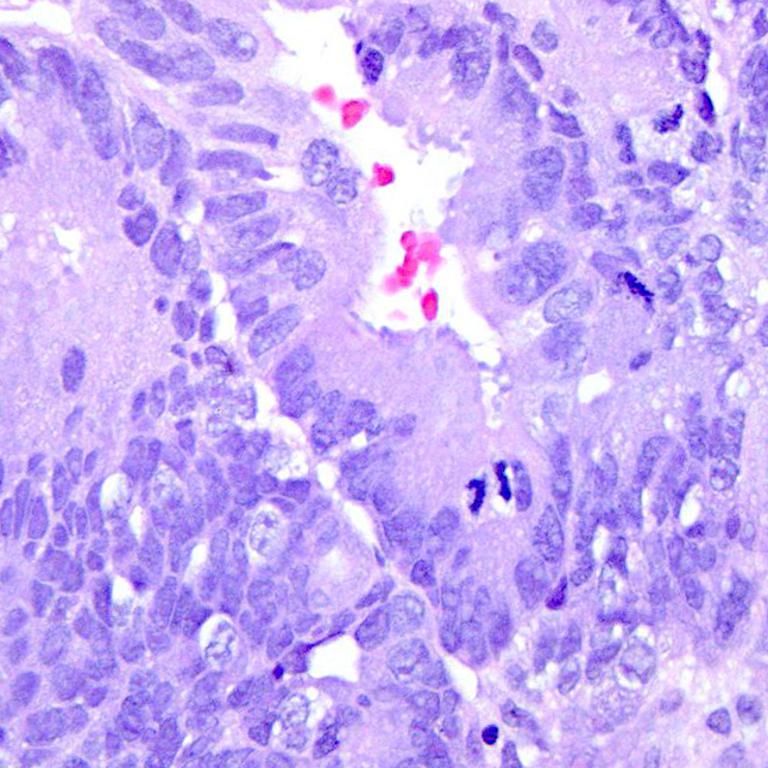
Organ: colon
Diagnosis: adenocarcinomas